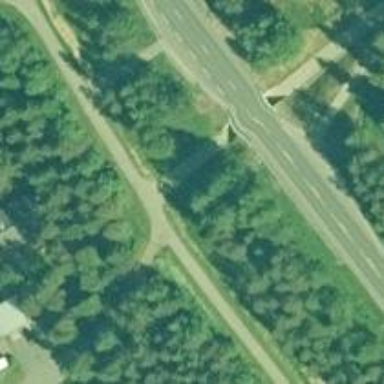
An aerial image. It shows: Cycleway.